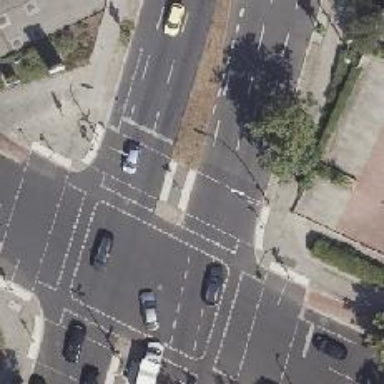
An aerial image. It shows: Footway that serves as traffic island.